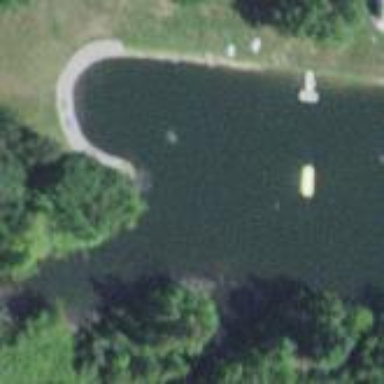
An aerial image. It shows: Serene pond surrounded by nature.